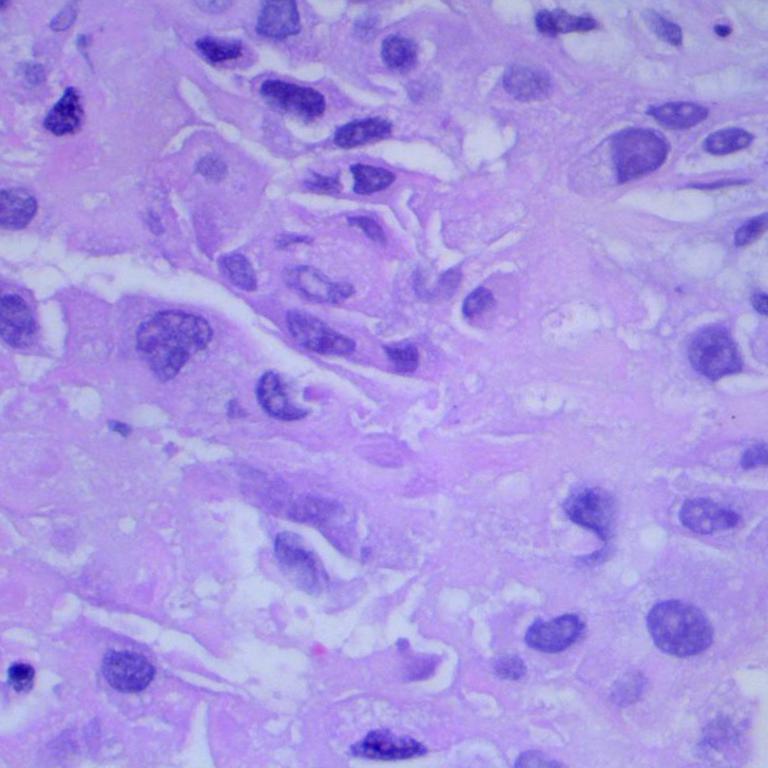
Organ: lung
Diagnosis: squamous carcinomas